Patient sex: M
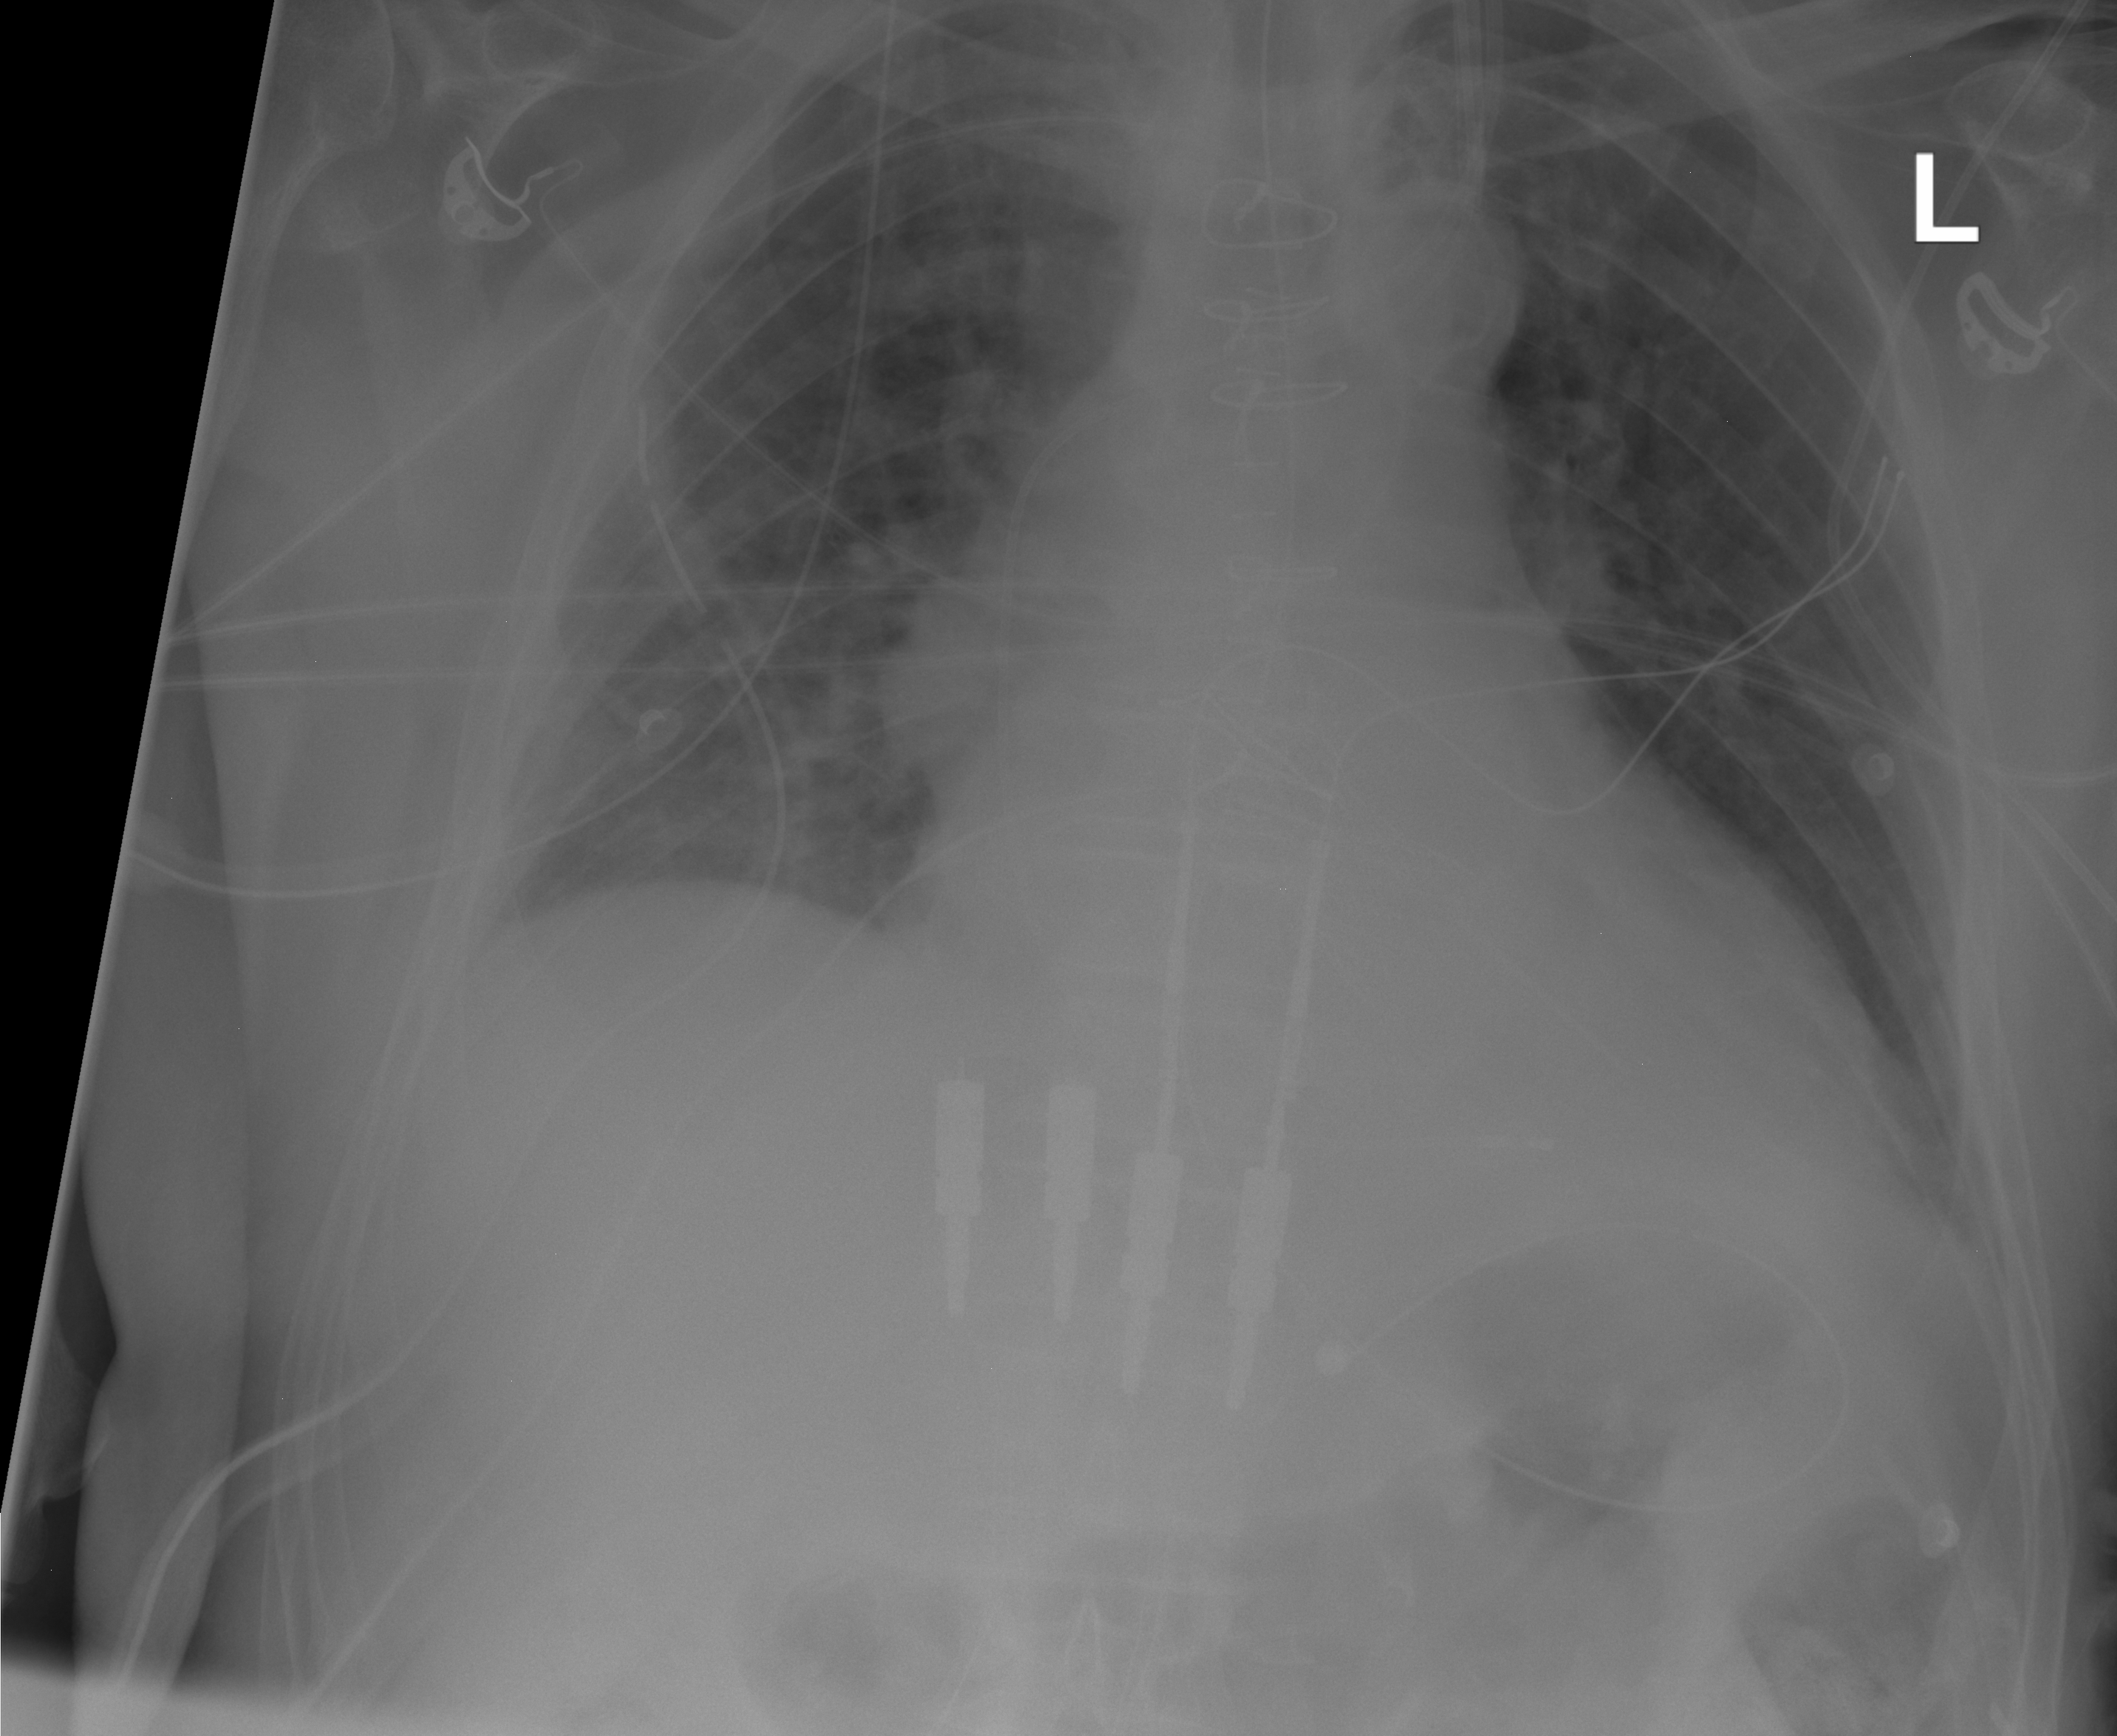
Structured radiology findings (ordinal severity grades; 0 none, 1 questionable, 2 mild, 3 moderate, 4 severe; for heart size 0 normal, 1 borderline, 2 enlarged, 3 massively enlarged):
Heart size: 2
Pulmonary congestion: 2
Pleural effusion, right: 0
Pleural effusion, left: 0
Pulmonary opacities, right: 0
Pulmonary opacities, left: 0
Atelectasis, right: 2
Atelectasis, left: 0